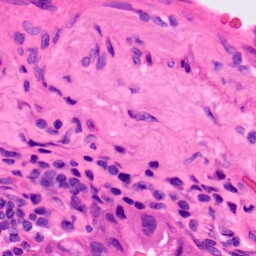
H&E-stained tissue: Lung